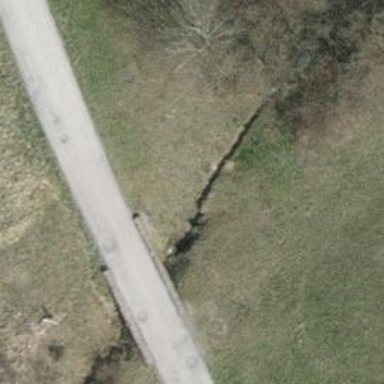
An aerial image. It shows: Tunnel.